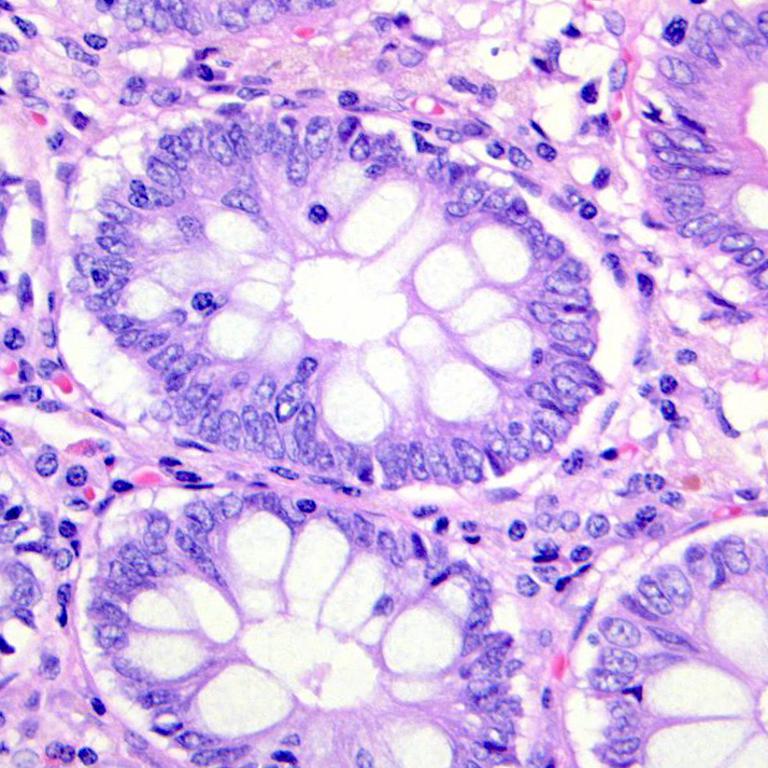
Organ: colon
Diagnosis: benign